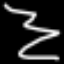
Label: squiggle